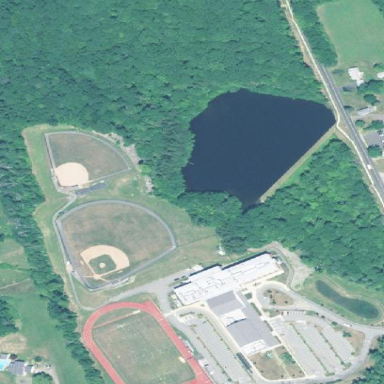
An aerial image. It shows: School.